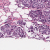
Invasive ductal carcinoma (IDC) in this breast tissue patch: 1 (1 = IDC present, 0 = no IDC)